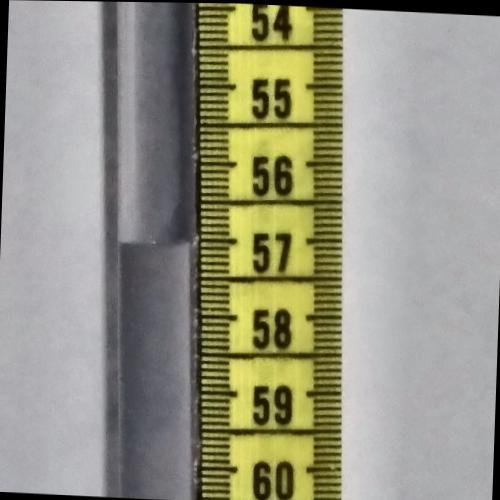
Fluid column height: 57.0 cm